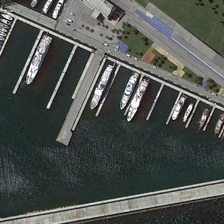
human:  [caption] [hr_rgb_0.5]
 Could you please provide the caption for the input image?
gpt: many white ships are parked in the harbor .

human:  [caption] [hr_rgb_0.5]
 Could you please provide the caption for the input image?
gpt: many white ships are parked in the harbor .

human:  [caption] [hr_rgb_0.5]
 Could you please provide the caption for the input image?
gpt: there is a green lawn near the harbour .

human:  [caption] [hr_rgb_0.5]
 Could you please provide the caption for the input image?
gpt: there is a green lawn near the harbour .

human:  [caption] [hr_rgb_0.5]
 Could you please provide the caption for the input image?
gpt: there is a green lawn near the harbour .